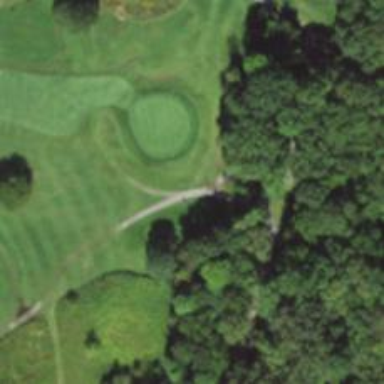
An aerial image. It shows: Path designated for golf carts.